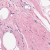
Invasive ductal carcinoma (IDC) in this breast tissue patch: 0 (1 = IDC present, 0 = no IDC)